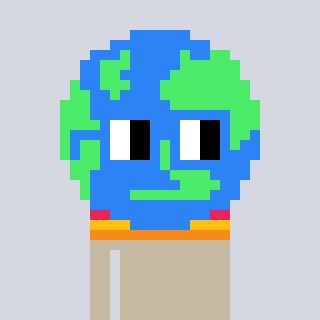
a pixel art character with square blue glasses, a earth-shaped head and a bege-colored body on a cool background